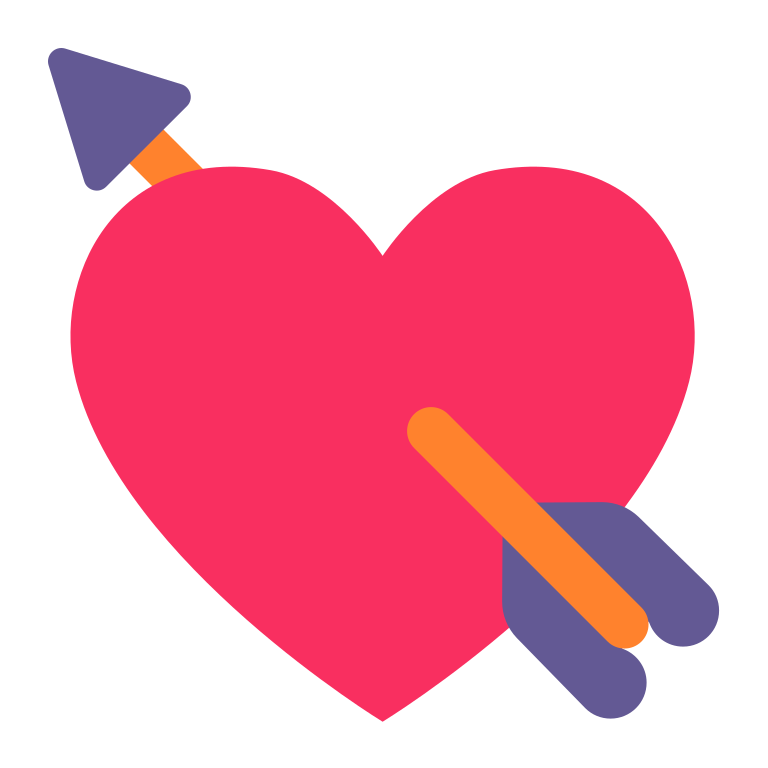
heart with arrow flat